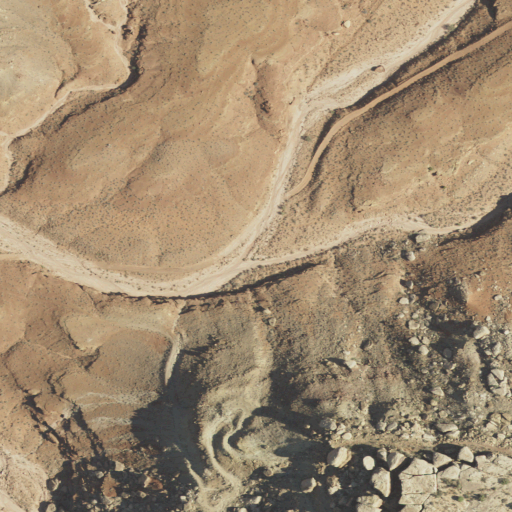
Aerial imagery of valley in Utah named Hidden Valley containing shrub and grassland